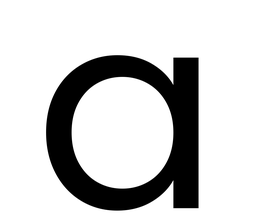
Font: Poppins-Regular